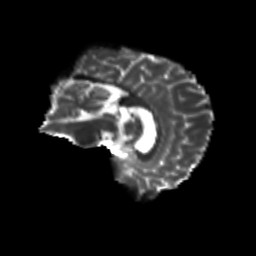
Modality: T2w
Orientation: sagittal
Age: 22
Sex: female
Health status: healthy
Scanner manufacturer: siemens
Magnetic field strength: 3 T
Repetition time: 8.6 s
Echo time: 0.095 s